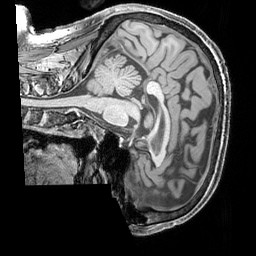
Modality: T1w
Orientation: sagittal
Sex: male
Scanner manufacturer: siemens
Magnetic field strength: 3 T
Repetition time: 2.3 s
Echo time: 0.00226 s